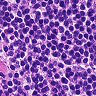
Metastatic tissue present: no